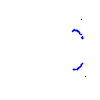
Particle: proton